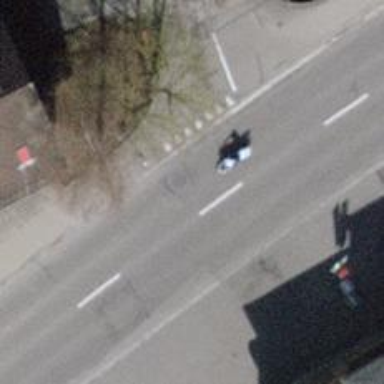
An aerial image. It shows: Public transport stop position.